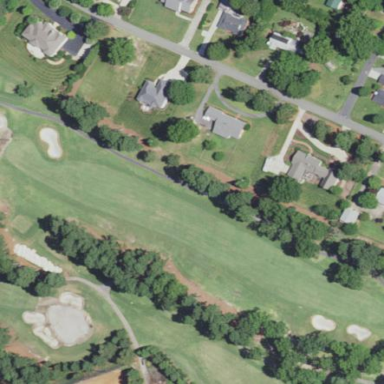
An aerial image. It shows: Golf fairway in the image.